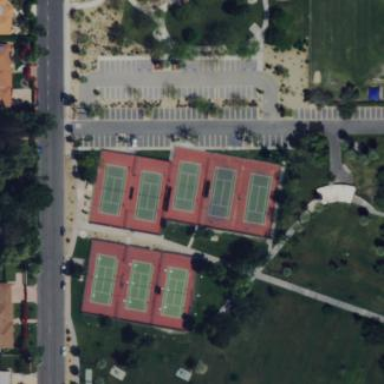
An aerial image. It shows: Tennis court on the leisure land pitch.